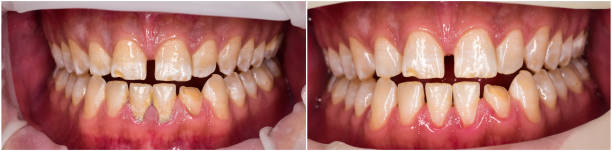
Condition: Calculus